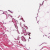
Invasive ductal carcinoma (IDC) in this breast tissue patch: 0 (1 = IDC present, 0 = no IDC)